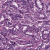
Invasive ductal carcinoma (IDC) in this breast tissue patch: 1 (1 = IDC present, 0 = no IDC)